Aerial crown-view tile of a tropical tree (Barro Colorado Island, Panama), acquired 20250217:
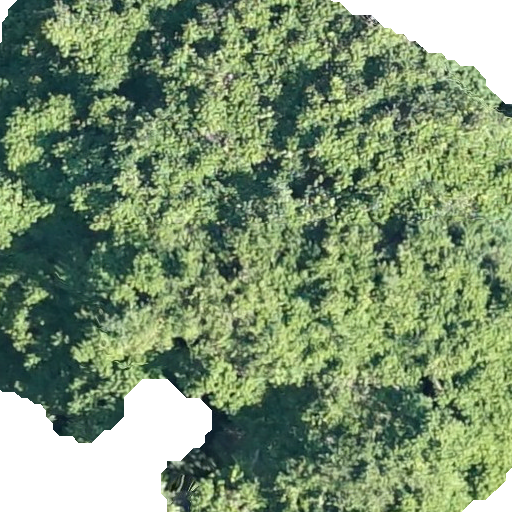
Species: Tachigali panamensis
GBIF accepted scientific name: Tachigali panamensis
Crown area: 480.104 m²